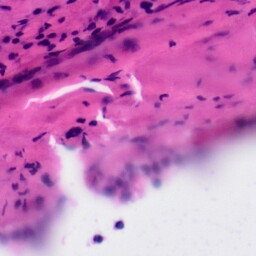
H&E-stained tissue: Tonsil